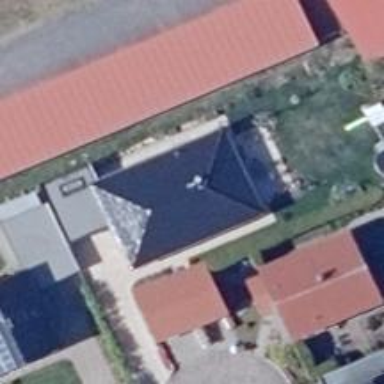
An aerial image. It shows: Simple and straightforward house.